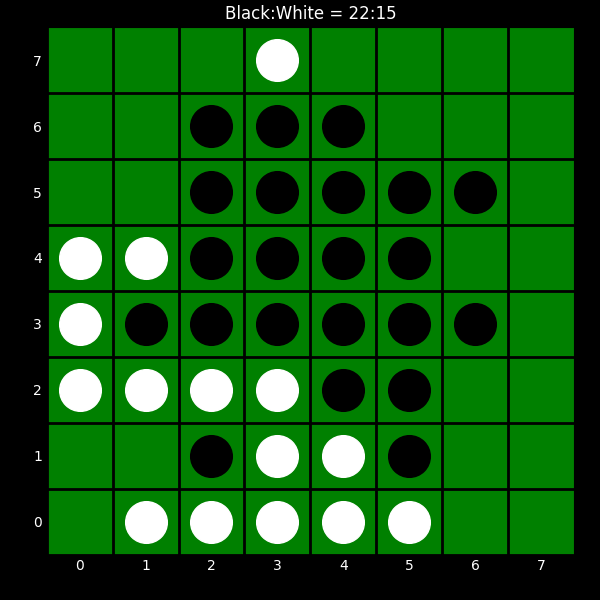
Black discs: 22
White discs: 15